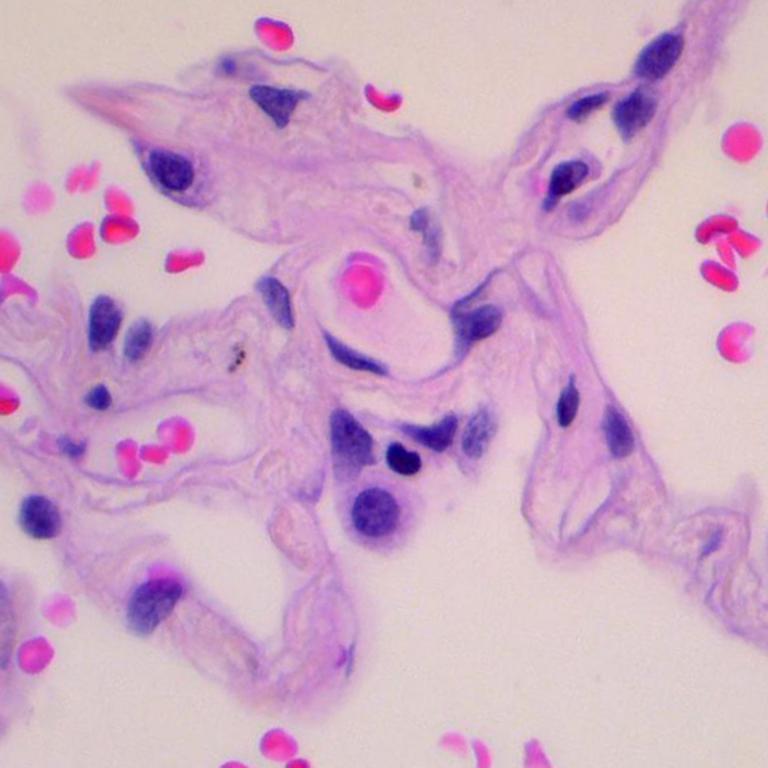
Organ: lung
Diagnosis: benign